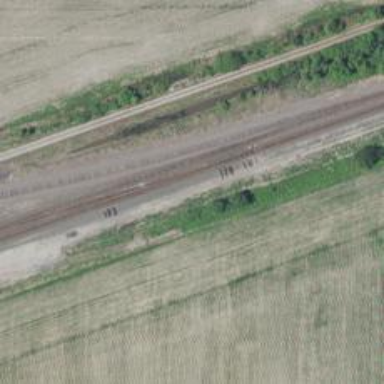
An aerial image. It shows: Railway siding with rails.